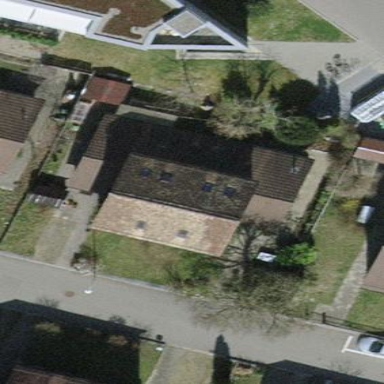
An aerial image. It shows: Semidetached house.